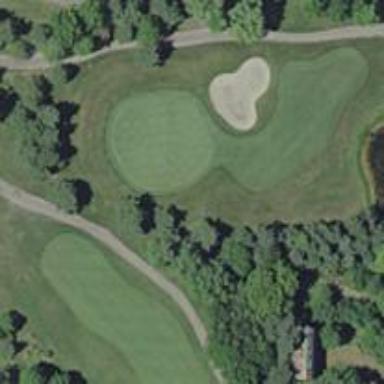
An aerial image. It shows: View of golf hole.